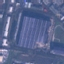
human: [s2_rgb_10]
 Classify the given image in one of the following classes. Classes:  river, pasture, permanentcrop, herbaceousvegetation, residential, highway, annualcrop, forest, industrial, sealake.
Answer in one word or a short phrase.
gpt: Industrial